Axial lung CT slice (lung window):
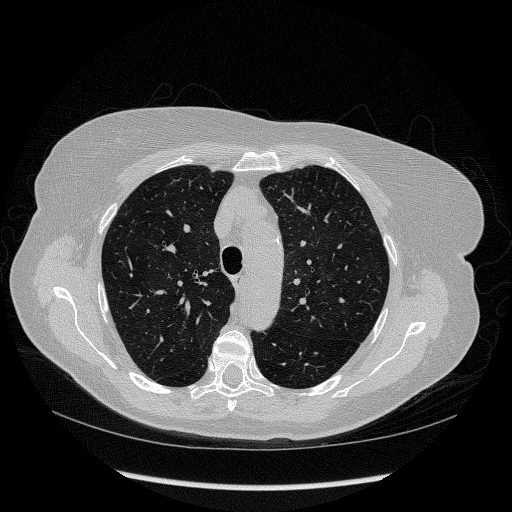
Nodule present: no